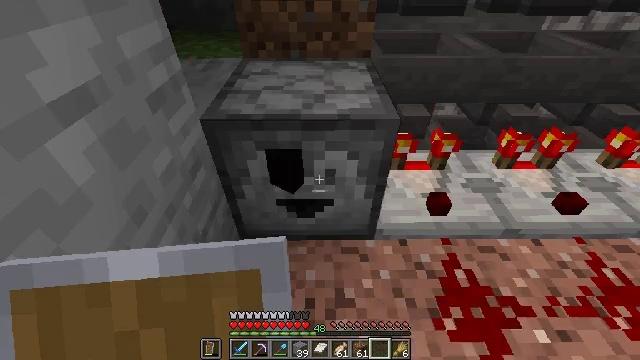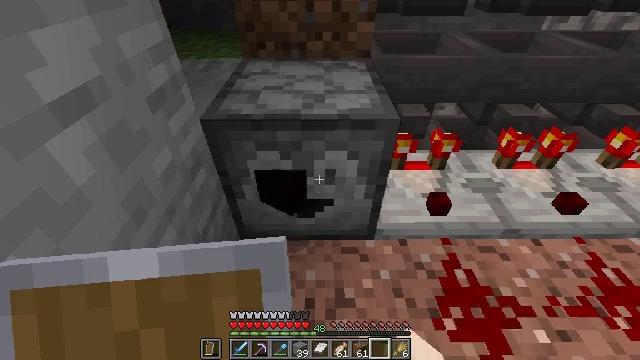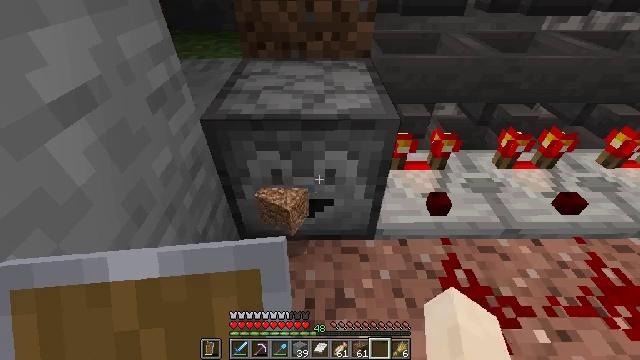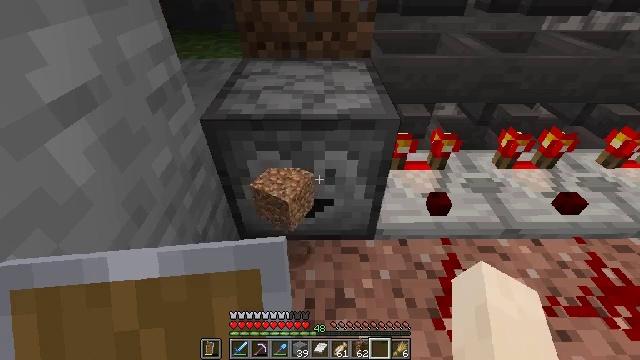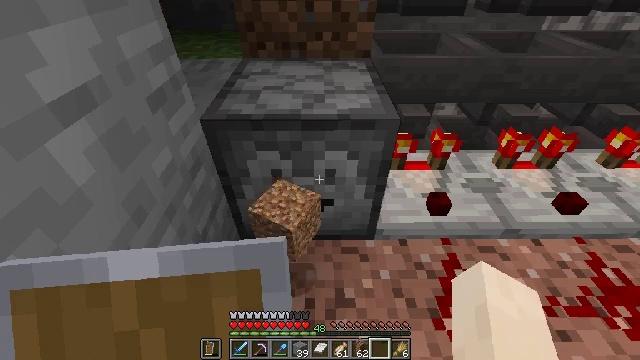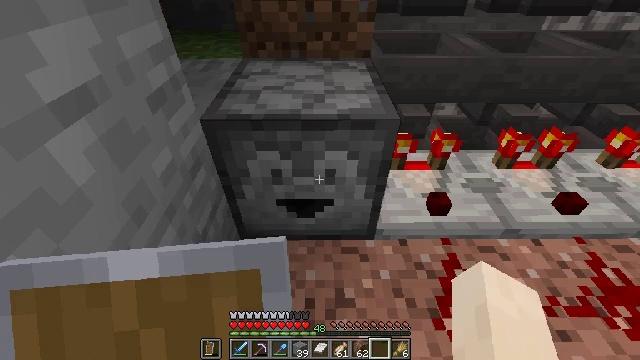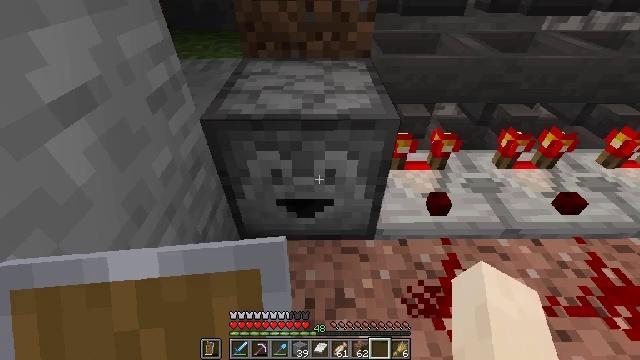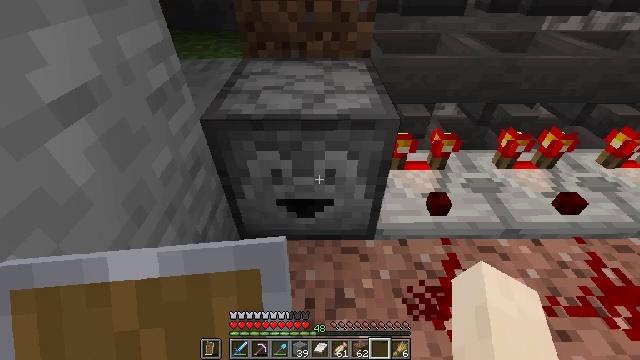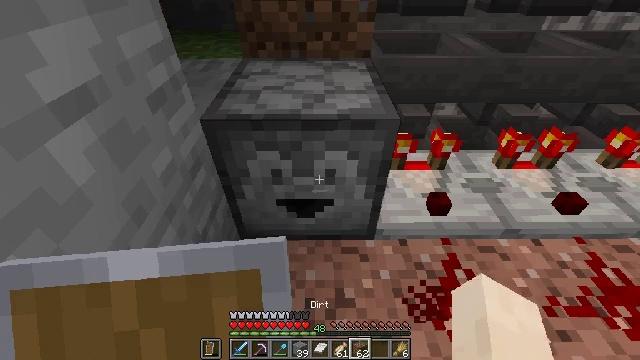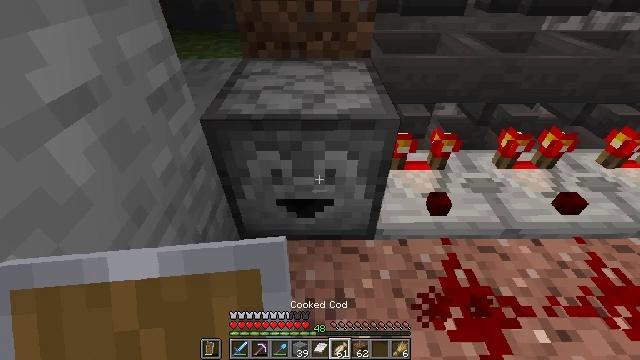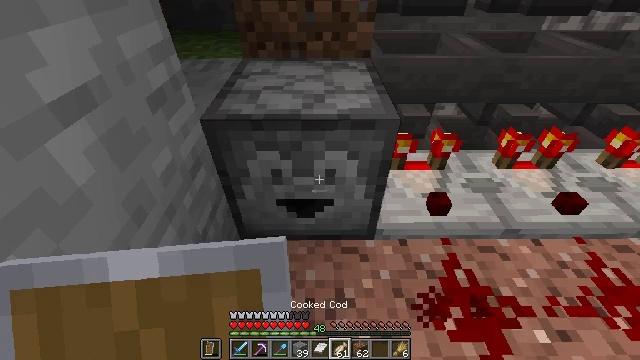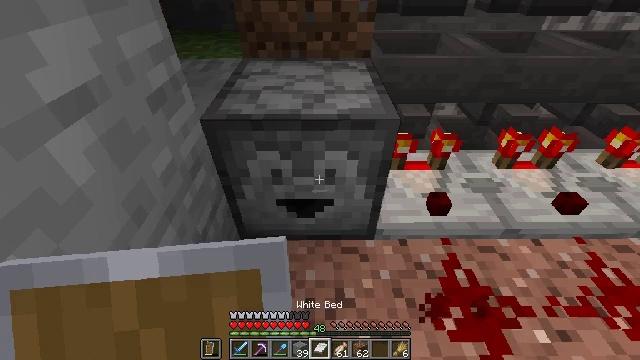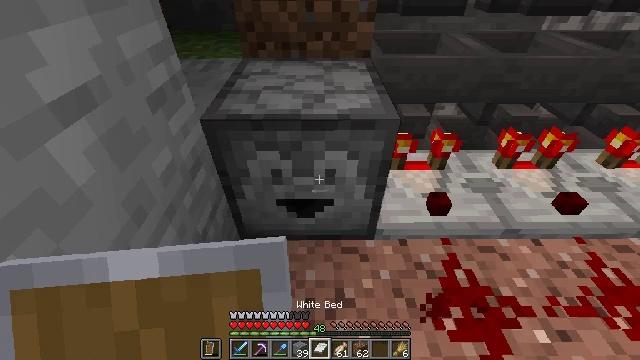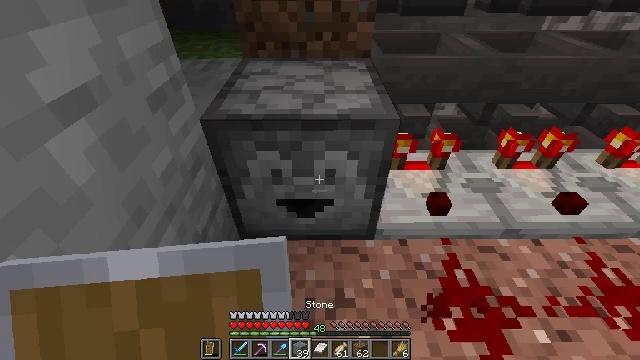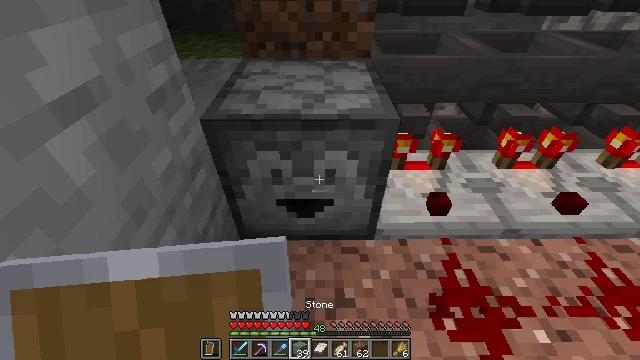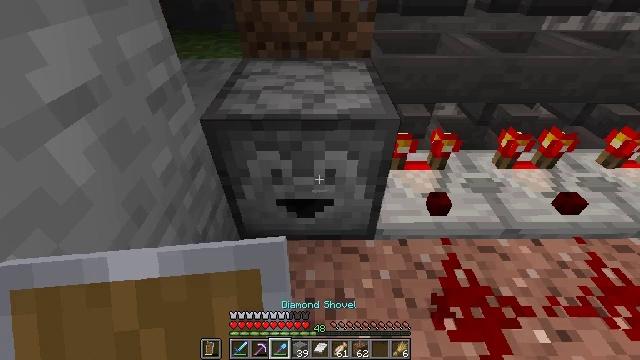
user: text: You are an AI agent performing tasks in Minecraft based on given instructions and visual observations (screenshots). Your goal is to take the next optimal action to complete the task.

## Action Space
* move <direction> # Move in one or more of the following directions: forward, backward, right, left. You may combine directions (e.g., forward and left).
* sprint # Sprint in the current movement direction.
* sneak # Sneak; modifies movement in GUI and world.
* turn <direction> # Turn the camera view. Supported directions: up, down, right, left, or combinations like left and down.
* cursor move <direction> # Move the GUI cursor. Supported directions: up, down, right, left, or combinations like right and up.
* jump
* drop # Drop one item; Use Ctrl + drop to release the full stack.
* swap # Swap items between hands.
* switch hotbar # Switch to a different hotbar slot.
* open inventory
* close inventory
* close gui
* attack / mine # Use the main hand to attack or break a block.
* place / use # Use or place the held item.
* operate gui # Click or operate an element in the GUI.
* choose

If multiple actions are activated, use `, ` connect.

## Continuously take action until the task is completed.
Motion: motion action
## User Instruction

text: Gather the dropper into your inventory.
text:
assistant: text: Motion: no_op
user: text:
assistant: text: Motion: no_op
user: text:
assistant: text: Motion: no_op
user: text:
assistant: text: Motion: no_op
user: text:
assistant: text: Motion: no_op
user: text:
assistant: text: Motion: no_op
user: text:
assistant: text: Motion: no_op
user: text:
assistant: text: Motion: no_op
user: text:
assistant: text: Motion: no_op
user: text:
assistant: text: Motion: no_op
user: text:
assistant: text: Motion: no_op
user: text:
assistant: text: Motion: no_op
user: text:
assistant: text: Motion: no_op
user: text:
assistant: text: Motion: no_op
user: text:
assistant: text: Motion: no_op
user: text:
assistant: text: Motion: no_op
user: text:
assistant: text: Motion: no_op
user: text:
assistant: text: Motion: no_op
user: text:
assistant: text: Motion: no_op
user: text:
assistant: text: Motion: no_op
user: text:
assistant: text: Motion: no_op
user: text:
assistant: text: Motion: no_op
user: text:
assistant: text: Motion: no_op
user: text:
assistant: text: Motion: move forward, turn down
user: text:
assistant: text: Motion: move forward, turn down
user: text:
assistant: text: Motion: move forward, turn down
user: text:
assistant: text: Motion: move forward, turn down
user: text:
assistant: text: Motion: turn down
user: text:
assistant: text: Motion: turn down
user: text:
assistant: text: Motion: turn down, attack / mine